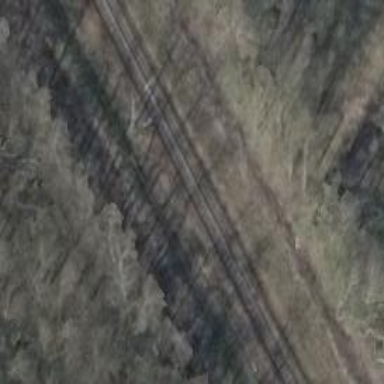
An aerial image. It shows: Railway signal.